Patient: sex M, age 59
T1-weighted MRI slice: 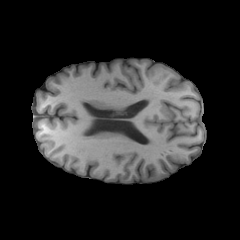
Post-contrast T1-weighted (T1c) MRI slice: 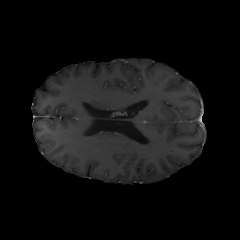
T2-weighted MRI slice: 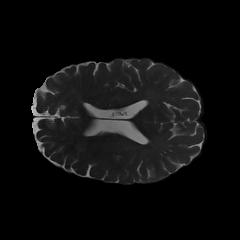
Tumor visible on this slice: no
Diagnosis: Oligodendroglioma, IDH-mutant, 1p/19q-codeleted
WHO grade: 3